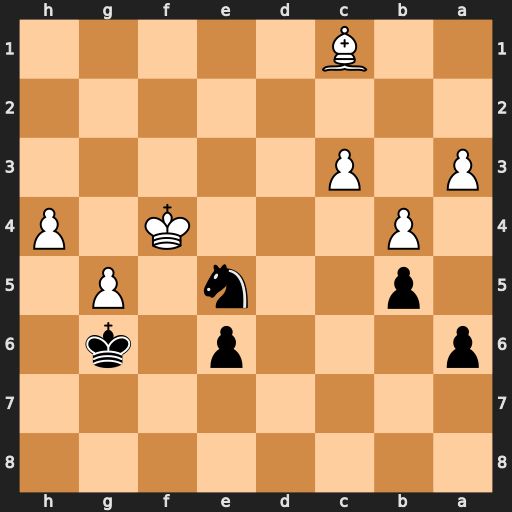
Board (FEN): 8/8/p3p1k1/1p2n1P1/1P3K1P/P1P5/8/2B5
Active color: b
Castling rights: -
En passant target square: -
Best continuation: Nd3+ Ke3 Nxc1 Kd2 Na2